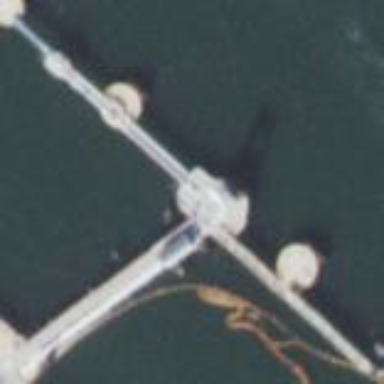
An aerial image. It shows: Man-made pier.